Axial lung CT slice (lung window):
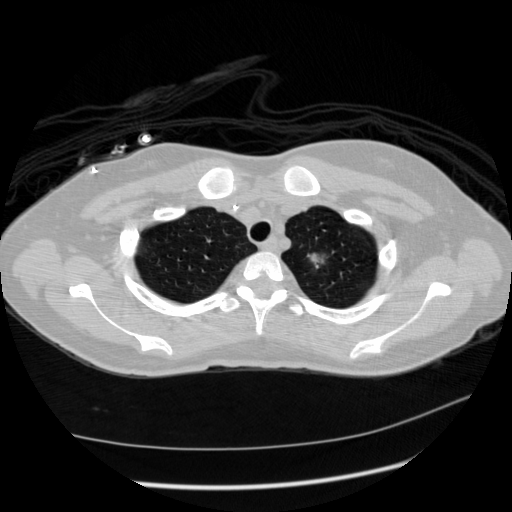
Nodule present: yes
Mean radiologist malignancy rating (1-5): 4.25